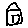
Label: house